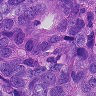
Metastatic tissue present: yes